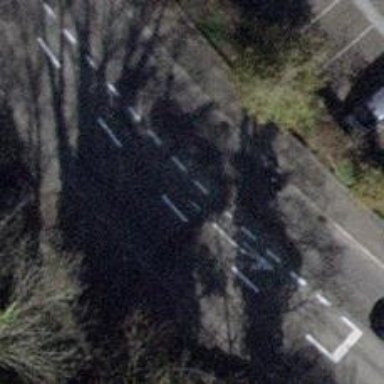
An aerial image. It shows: Primary highway with asphalt surface. There is separate cycle lane and sidewalk.